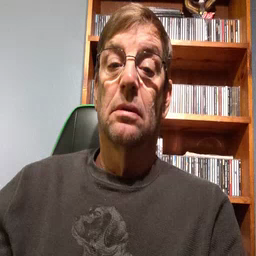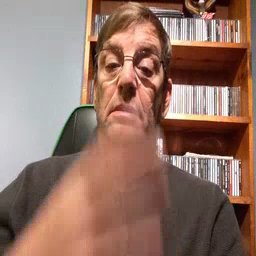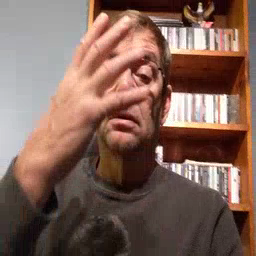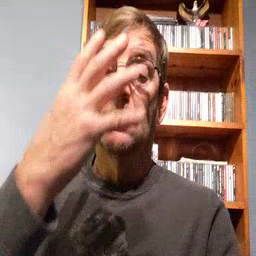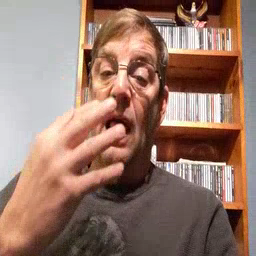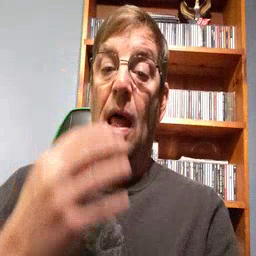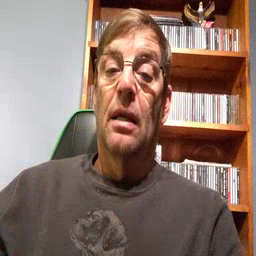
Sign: sad